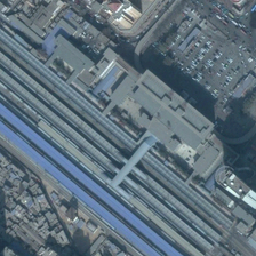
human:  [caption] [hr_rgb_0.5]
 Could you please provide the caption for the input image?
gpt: The railway station consists of huge buildings surrounding the parking lot and blue platforms above the railway line.

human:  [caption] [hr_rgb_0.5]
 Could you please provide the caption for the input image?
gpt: The railway station consists of a huge building, which surrounds a parking lot and has a blue platform on top of the railway.

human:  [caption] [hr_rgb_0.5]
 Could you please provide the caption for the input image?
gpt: The railway station is made up of a huge building, which connects the parking lot with the blue platform above the railway.

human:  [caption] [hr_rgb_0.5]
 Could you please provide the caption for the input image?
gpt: this railway station is near the large parking lot crammed with cars .

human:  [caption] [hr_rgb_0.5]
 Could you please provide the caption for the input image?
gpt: The railway station consists of a huge building, surrounding a parking lot and a blue platform above the railway tracks.